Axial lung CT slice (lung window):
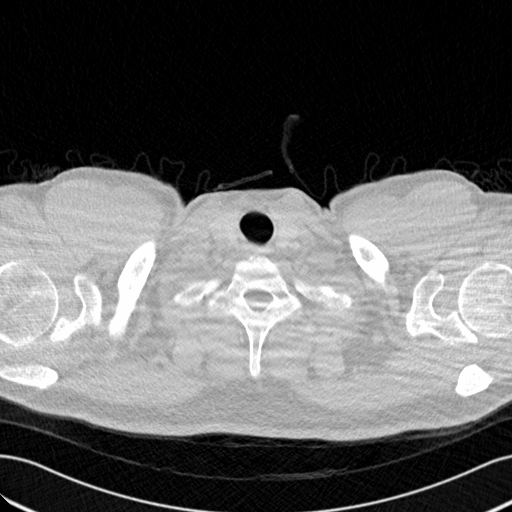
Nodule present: no